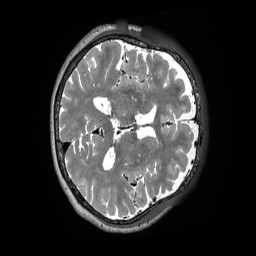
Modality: T2w
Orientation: axial
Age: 80
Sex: male